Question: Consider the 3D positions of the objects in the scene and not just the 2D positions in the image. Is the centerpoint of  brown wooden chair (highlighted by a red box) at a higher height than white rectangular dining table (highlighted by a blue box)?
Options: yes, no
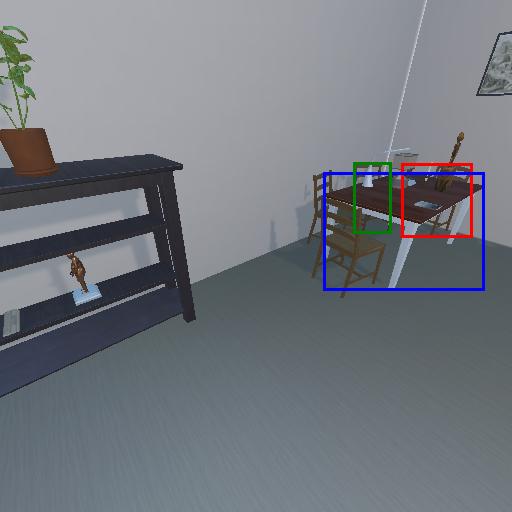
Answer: yes